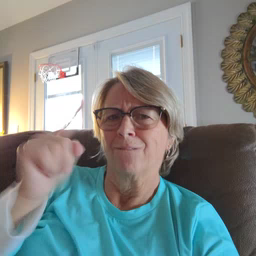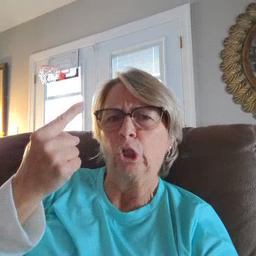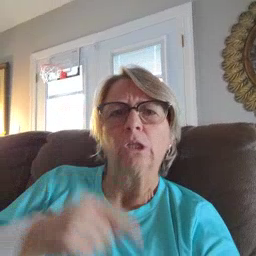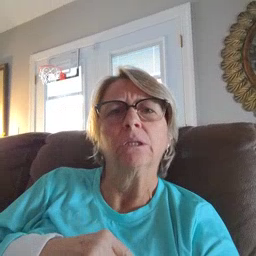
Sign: first